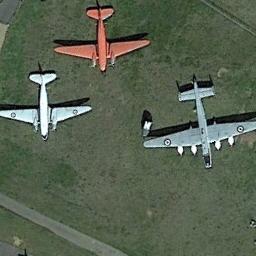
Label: airplane